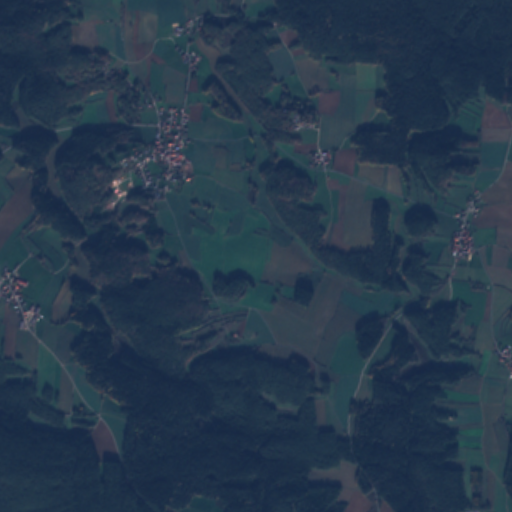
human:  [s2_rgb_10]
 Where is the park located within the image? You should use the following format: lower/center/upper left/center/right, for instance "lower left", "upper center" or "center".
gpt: The park is located in the center left of the image.
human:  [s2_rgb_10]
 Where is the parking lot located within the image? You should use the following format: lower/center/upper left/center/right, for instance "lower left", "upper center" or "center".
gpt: There is no parking lot in the image.